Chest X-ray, AP view. Patient: 10 years old, sex M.
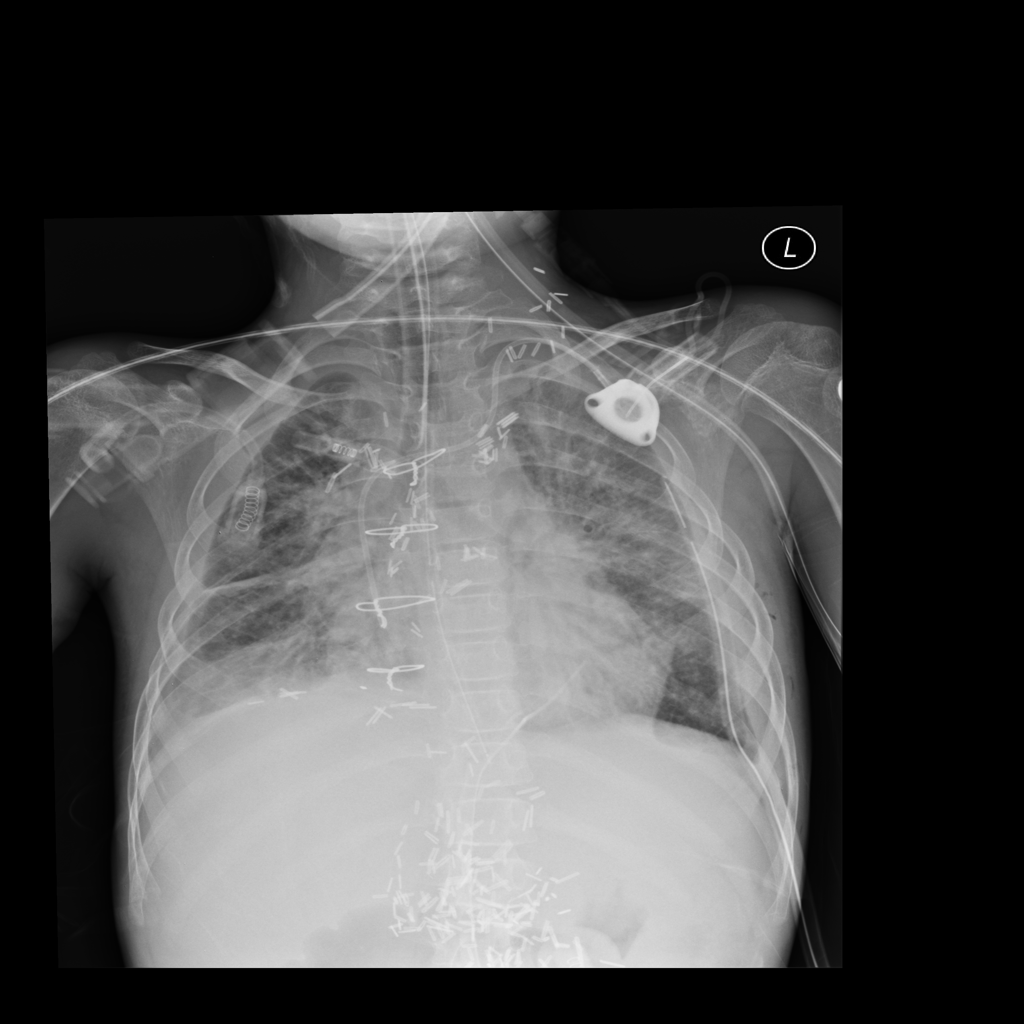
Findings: Effusion, Pleural_Thickening